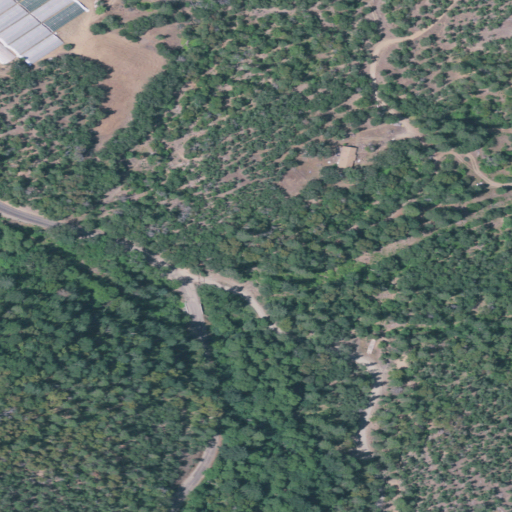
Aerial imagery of valley in Oregon named Brushy Gulch containing evergreen forest, shrub, mixed forest, open development, woody wetlands, pasture, and low intensity development